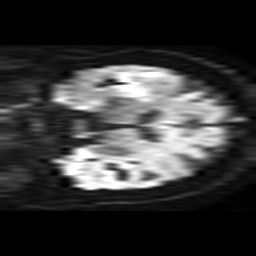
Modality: TRACE
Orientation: coronal
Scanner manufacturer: philips
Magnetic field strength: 3 T
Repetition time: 4.204 s
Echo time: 0.07199 s